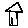
Label: house